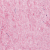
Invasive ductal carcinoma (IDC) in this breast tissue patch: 0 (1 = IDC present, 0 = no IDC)